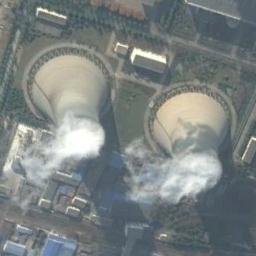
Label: thermal_power_station